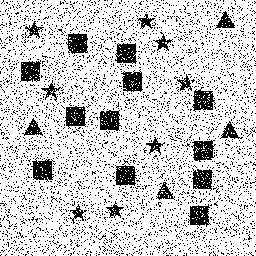
Squares: 12
Triangles: 4
Stars: 8
Total shapes: 24